Aerial crown-view tile of a tropical tree (Barro Colorado Island, Panama), acquired 20250512:
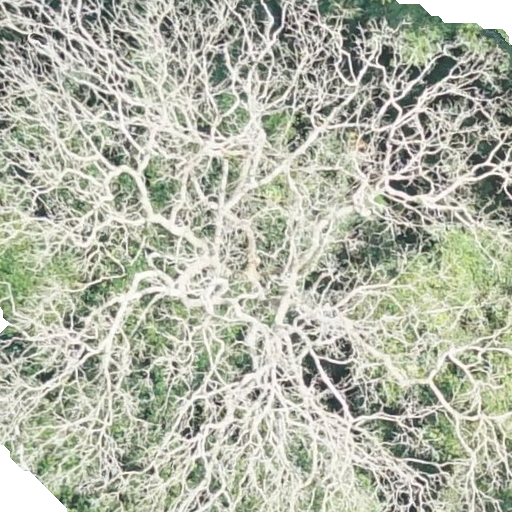
Species: Dipteryx oleifera
GBIF accepted scientific name: Dipteryx oleifera
Crown area: 542.552 m²